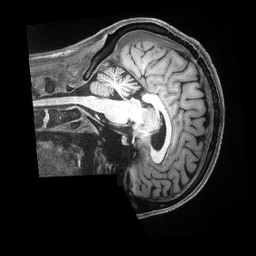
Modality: T1w
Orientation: sagittal
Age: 39
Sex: male
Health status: ill
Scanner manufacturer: siemens
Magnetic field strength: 3 T
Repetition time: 2.5 s
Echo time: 0.00181 s